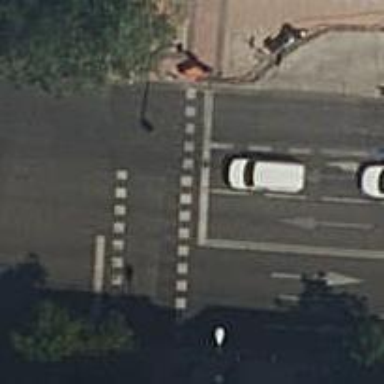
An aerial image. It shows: View of zebra crossing with traffic signals.